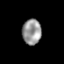
Tissue: prostate
Cell type: T cells
Senescence score: 0.3459
Nuclear area (px): 470
Mean DAPI intensity: 151.774